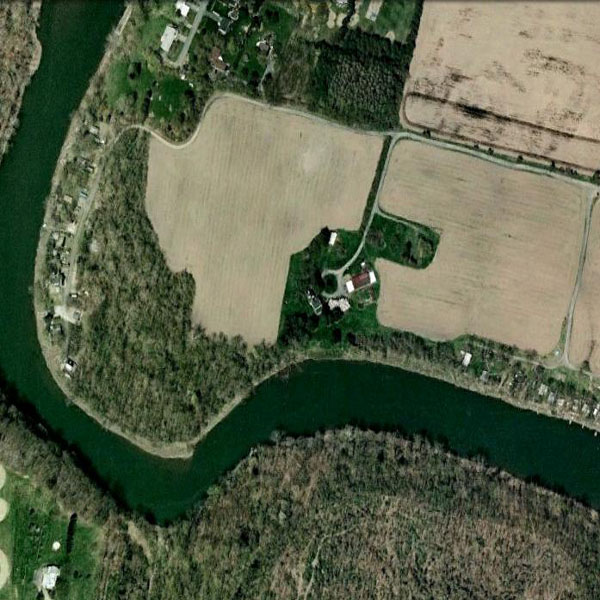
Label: River